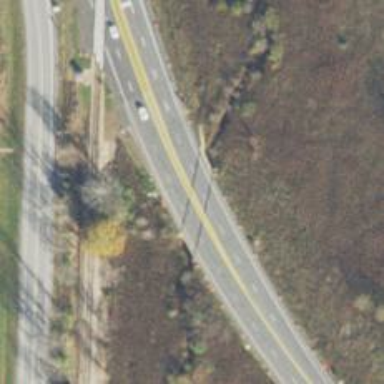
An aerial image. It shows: Bridge crossing over highway trunk expressway.